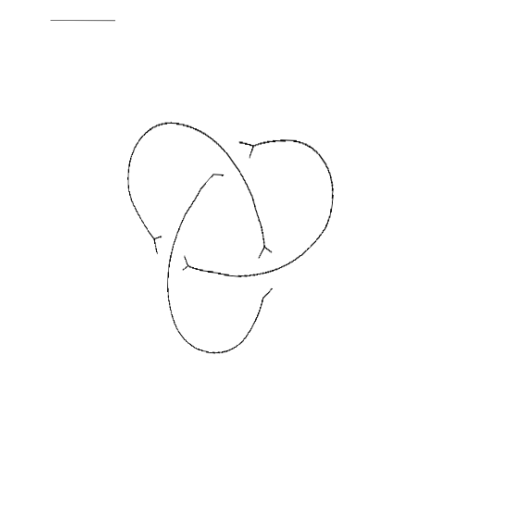
Crossing number: 3